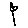
Label: flower